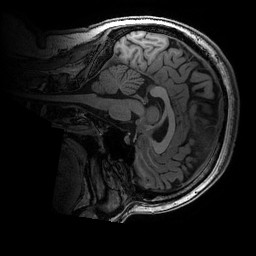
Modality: T1w
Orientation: sagittal
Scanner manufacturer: ge
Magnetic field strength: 3 T
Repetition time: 0.007 s
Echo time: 0.00342 s